This grayscale image was formed by reshaping a rotor test-rig vibration snapshot into a 2-D grid. What is the most likely rotor condition (normal, misalignment, unbalance, looseness)?
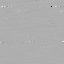
Answer: normal